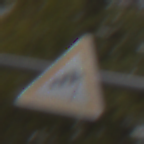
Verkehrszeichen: SeitenwindVonRechts
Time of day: MorningAfternoon
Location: Outdoor (Nature)
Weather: Overcast
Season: Autumn
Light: Natural